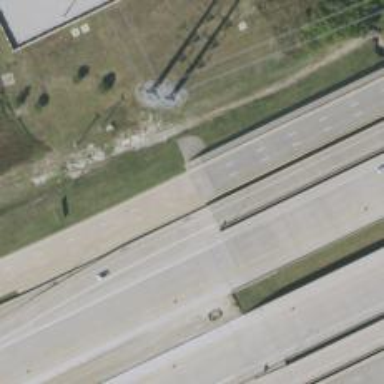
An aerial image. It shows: Secondary road with frontage road and bridge.